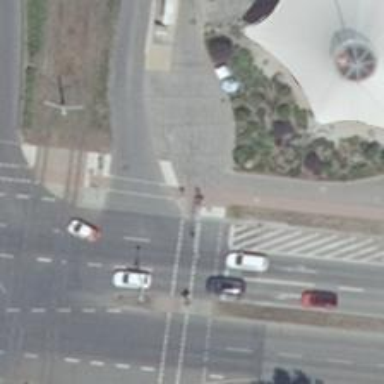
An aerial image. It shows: Traffic signal crossing.